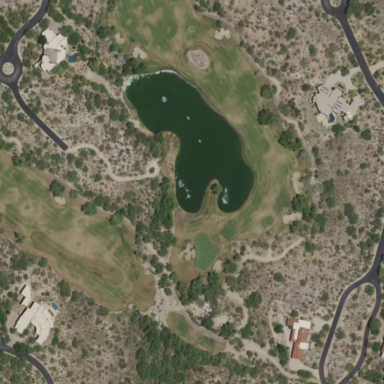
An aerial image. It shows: Water hazard in golf course. The hazard is natural water feature.